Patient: sex M, age 47
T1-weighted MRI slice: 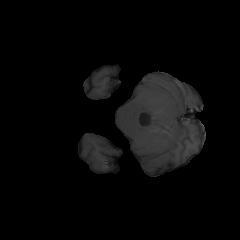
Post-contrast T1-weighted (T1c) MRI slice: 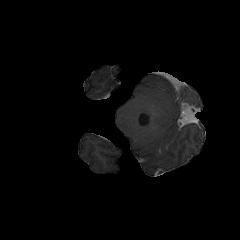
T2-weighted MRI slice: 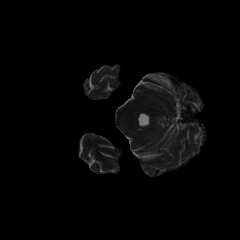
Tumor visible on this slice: no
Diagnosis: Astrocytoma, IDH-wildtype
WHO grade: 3